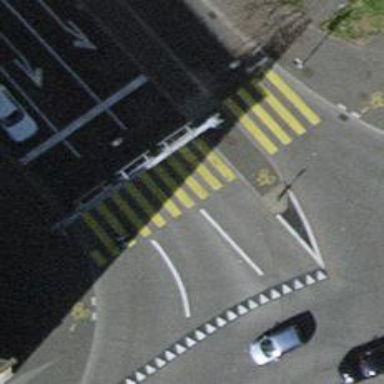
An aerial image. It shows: Paved footway with concrete surface for both pedestrians and cyclists. There is marked crossing on the footway.